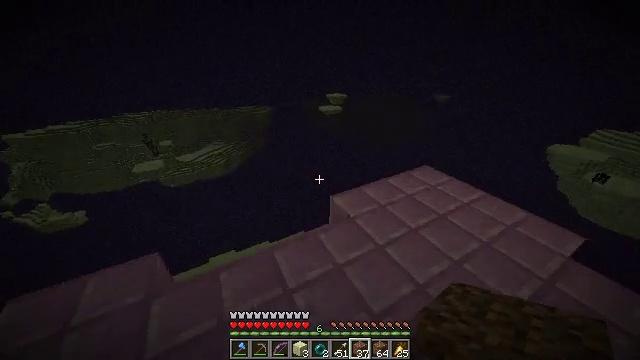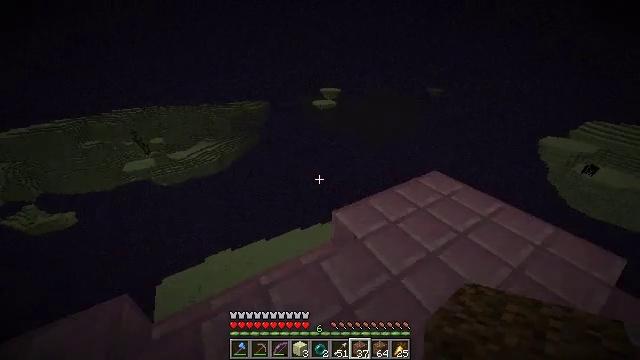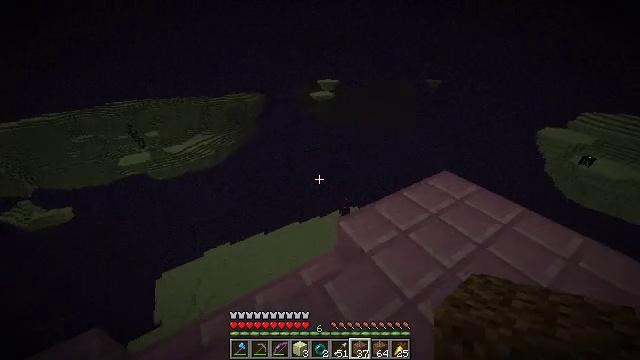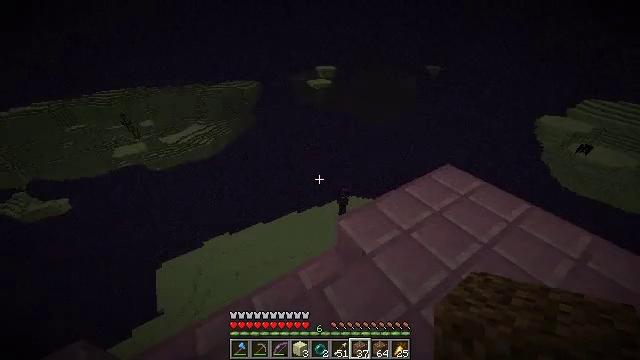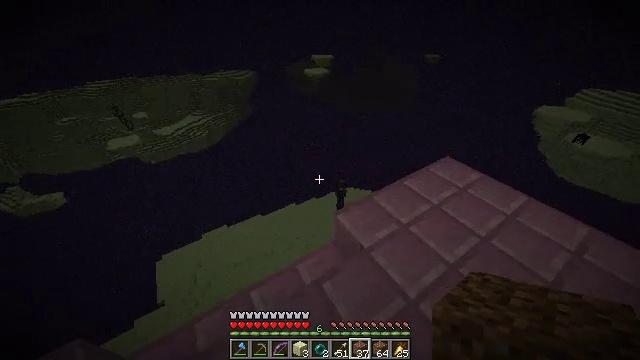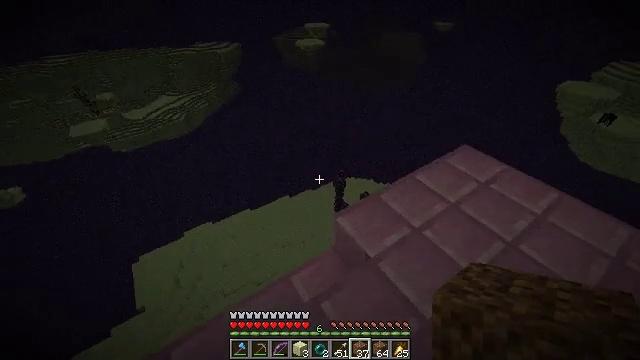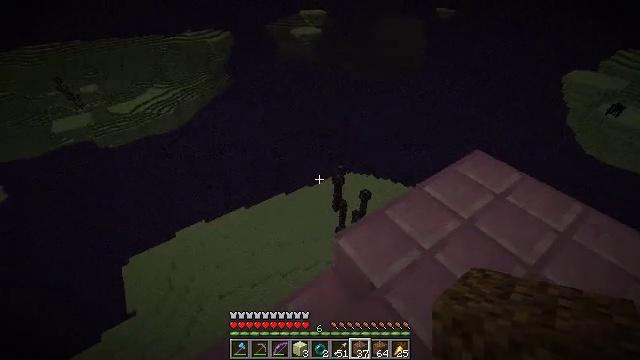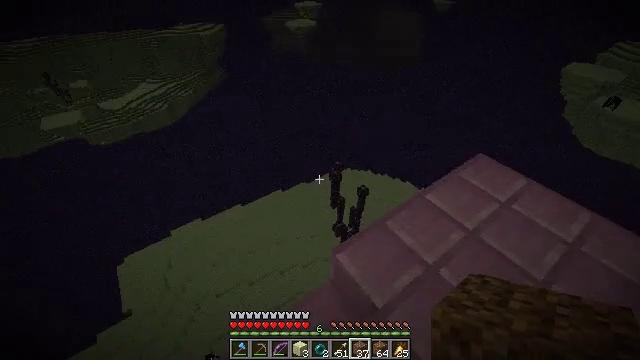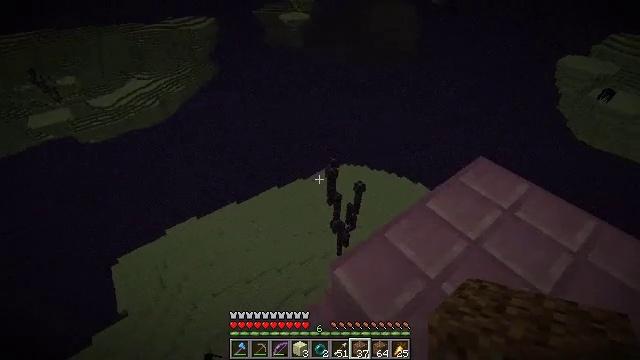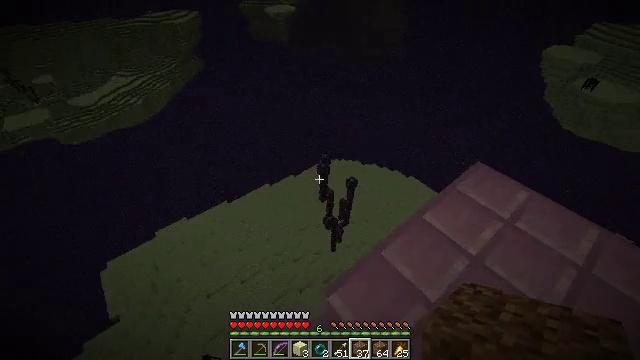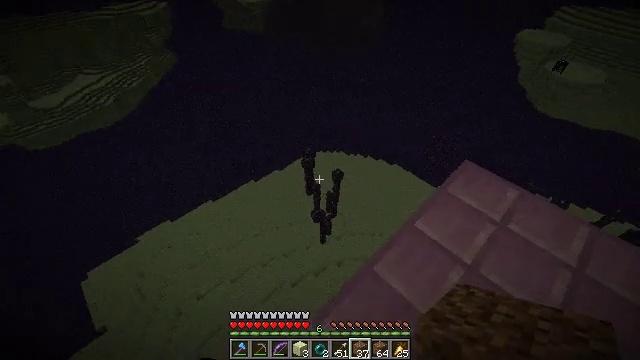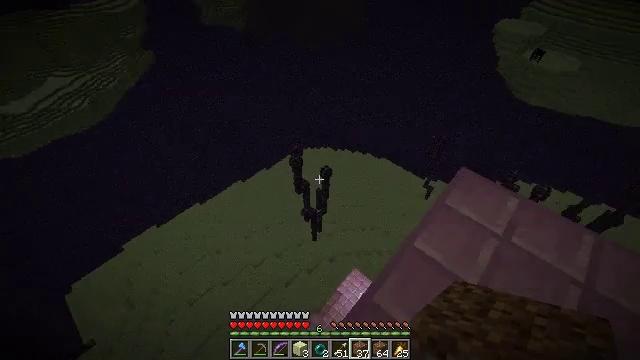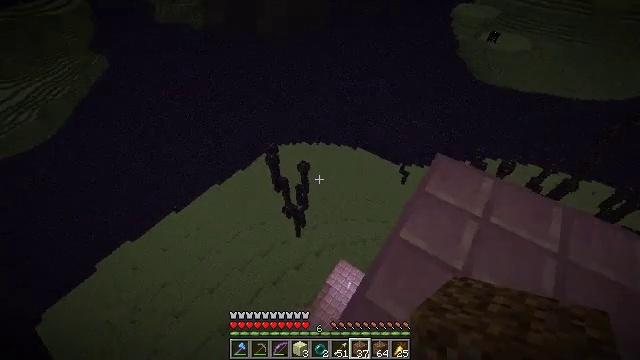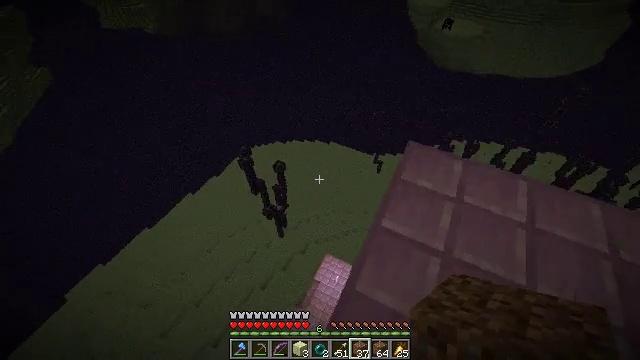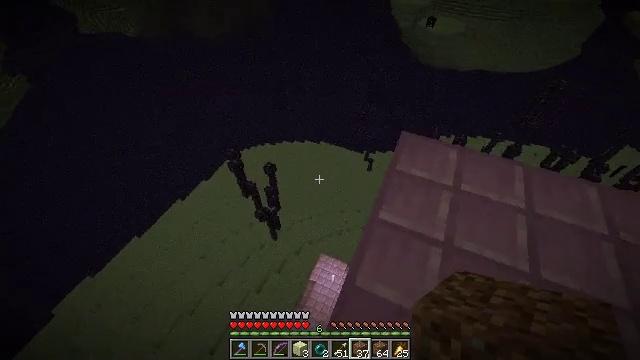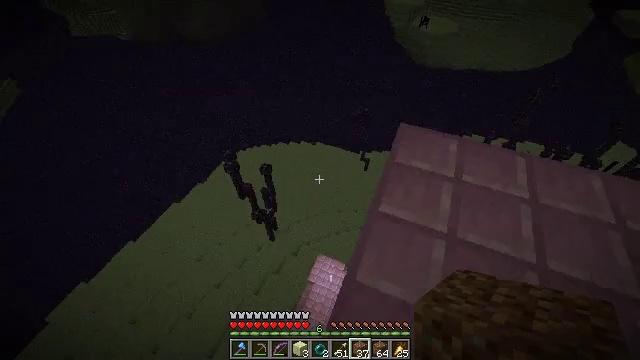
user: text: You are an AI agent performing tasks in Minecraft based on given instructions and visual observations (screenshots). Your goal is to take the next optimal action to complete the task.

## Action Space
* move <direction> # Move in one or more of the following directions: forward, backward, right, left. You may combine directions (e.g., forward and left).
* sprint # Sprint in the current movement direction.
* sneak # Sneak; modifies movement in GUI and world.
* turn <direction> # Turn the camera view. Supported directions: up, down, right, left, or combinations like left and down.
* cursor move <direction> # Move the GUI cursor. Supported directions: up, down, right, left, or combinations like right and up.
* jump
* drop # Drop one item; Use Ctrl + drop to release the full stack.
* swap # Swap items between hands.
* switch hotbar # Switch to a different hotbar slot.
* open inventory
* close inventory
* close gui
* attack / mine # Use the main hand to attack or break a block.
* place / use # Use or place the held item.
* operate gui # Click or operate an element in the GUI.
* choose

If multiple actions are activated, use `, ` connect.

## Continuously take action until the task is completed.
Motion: motion action
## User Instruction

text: Gather the purpur block from a structure.
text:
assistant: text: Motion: move forward, turn right and down
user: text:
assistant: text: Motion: move forward, turn down
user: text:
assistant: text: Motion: turn down
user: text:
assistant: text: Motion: turn down
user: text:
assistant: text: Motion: move forward, turn right and down
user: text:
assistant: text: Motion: move forward
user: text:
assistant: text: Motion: move forward
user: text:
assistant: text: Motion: move forward, turn right
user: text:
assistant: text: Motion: move forward, turn right and down
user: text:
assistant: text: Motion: move forward, turn right and down
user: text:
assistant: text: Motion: turn right and down
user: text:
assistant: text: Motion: turn right and down
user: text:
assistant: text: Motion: sneak, turn right
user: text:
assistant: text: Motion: sneak, turn right
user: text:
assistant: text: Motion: sneak, turn right
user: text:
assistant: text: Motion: sneak, turn right
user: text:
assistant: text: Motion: sneak, turn right
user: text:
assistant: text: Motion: sneak, turn right and up
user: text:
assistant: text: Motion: sneak, turn right and up
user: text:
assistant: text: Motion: sneak, turn right and up
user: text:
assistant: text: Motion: sneak, turn up
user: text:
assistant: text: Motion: sneak
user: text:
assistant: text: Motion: sneak
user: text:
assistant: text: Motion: move forward, sneak
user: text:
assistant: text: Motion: move forward, sneak
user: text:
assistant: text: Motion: move forward, sneak
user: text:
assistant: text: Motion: move forward, sneak, turn right
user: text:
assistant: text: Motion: move forward, sneak, turn right and up
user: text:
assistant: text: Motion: move forward, sneak, turn right and up
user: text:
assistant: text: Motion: move forward, sneak, turn right